Question: I have implemented 'Filterable' for my 'AutoCompleteTextView':
'''
public class IdiomAdapter extends BaseAdapter implements Filterable{
Context context;
List<Idiom> idioms;
public IdiomAdapter(Context context, List<Idiom> idioms){
this.context = context;
this.idioms = idioms;
originaList = new ArrayList<Idiom>(idioms);
filter = new IdiomFilter();
}
@Override
public int getCount() {
if (idioms != null) {
return idioms.size();
}else{
return 0;
}
}
@Override
public Object getItem(int arg0) {
return idioms.get(arg0);
}
@Override
public long getItemId(int arg0) {
return idioms.get(arg0).getId();
}
@Override
public Filter getFilter() {
return filter;
}
private IdiomFilter filter;
ArrayList<Idiom> originaList;
public class IdiomFilter extends Filter {
public IdiomFilter(){
}
@Override
protected FilterResults performFiltering(CharSequence constraint) {
FilterResults oReturn = new FilterResults();
ArrayList<Idiom> result = new ArrayList<Idiom>();
if (originaList == null) {
originaList = (ArrayList<Idiom>) idioms;
}
if (constraint !=null) {
if (originaList !=null && originaList.size() > 0) {
for (Idiom idiom : originaList) {
if (idiom.getVerb().contains(constraint))
result.add(idiom);
}
}
oReturn.values = result;
}
return oReturn;
}
@SuppressWarnings("unchecked")
@Override
protected void publishResults(CharSequence constraint, FilterResults results) {
idioms = (ArrayList<Idiom>)results.values;
notifyDataSetChanged();
}
}
@Override
public View getView(int position, View convertView, ViewGroup parent){
View v = convertView;
// first check to see if the view is null. if so, we have to inflate it.
// to inflate it basically means to render, or show, the view.
if (v == null) {
LayoutInflater inflater = (LayoutInflater) context.getSystemService(Context.LAYOUT_INFLATER_SERVICE);
v = inflater.inflate(R.layout.simple_list_item_1, null);
}
return v;
}
'''
And using it in my activity:
'''
IdiomAdapter adapter = new IdiomAdapter(MainActivity.this, idioms);
AutoCompleteTextView txtSearch = (AutoCompleteTextView) findViewById(R.id.txtSearch);
txtSearch.setAdapter(adapter);
'''
when I type keyword in 'AutoCompleteTextView', seems that work but nothing shows up in result:

Any idea?
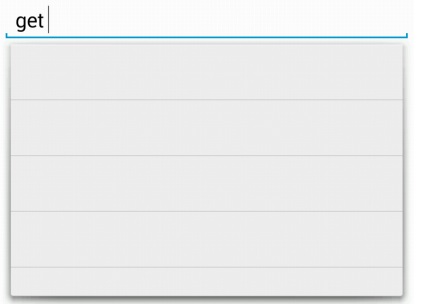
Answer: Just try to 'setThreshold(1)' of 'AutoCompleteTextView'.
add this line:
'''
txtSearch.setThreshold(1);
'''
adapter using this code:
'''
import android.content.Context;
import android.view.LayoutInflater;
import android.view.View;
import android.view.ViewGroup;
import android.widget.ArrayAdapter;
import android.widget.Filter;
import android.widget.TextView;
public class DataSearchAdapter extends ArrayAdapter<DataSearchModel> {
private ArrayList<DataSearchModel> items;
private ArrayList<DataSearchModel> itemsAll;
private ArrayList<DataSearchModel> suggestions;
private int viewResourceId;
@SuppressWarnings("unchecked")
public DataSearchAdapter(Context context, int viewResourceId,
ArrayList<DataSearchModel> items) {
super(context, viewResourceId, items);
this.items = items;
this.itemsAll = (ArrayList<DataSearchModel>) items.clone();
this.suggestions = new ArrayList<DataSearchModel>();
this.viewResourceId = viewResourceId;
}
public View getView(int position, View convertView, ViewGroup parent) {
View v = convertView;
if (v == null) {
LayoutInflater vi = (LayoutInflater) getContext().getSystemService(
Context.LAYOUT_INFLATER_SERVICE);
v = vi.inflate(viewResourceId, null);
}
DataSearchModel _data = items.get(position);
if (_data != null) {
TextView dataLabel = (TextView) v.findViewById(android.R.id.text1);
if (dataLabel != null) {
dataLabel.setText(_data.getDataName());
}
}
return v;
}
@Override
public Filter getFilter() {
return nameFilter;
}
Filter nameFilter = new Filter() {
public String convertResultToString(Object resultValue) {
String str = ((DataSearchModel) (resultValue)).getDataName();
return str;
}
@Override
protected FilterResults performFiltering(CharSequence constraint) {
if (constraint != null) {
suggestions.clear();
for (DataSearchModel _data : itemsAll) {
if (_data.getDataName().toLowerCase()
.startsWith(constraint.toString().toLowerCase())) {
suggestions.add(_data);
}
}
FilterResults filterResults = new FilterResults();
filterResults.values = suggestions;
filterResults.count = suggestions.size();
return filterResults;
} else {
return new FilterResults();
}
}
@Override
protected void publishResults(CharSequence constraint,
FilterResults results) {
@SuppressWarnings("unchecked")
ArrayList<DataSearchModel> filteredList = (ArrayList<DataSearchModel>) results.values;
if (results != null && results.count > 0) {
clear();
for (DataSearchModel c : filteredList) {
add(c);
}
notifyDataSetChanged();
}
}
};
}
'''